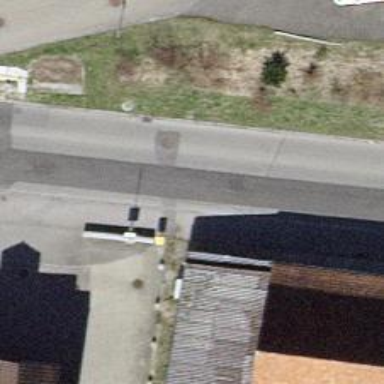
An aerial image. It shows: Public transport stop position.